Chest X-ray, PA view. Patient: 52 years old, sex F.
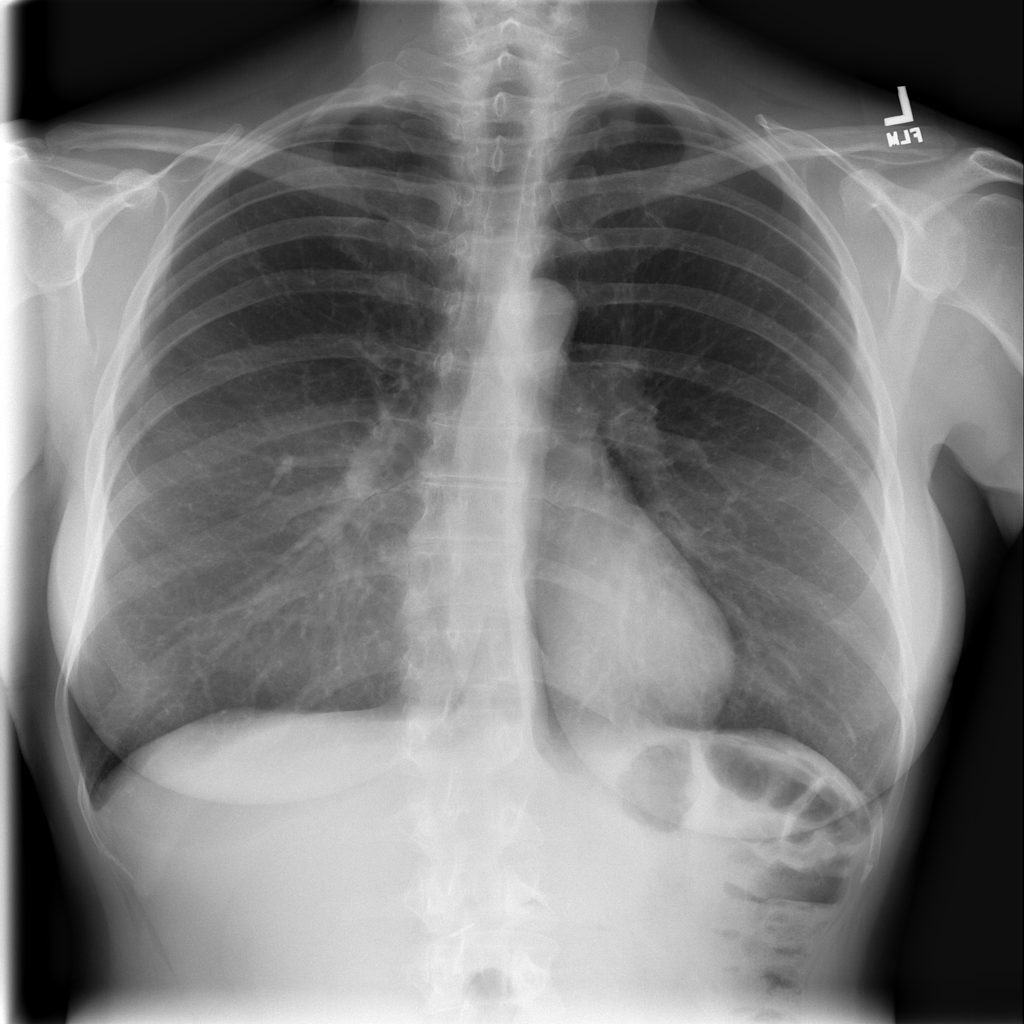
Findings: No Finding